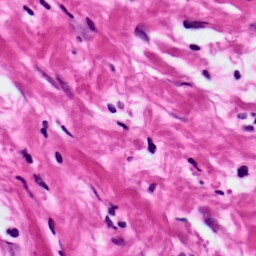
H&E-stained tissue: Ovarian